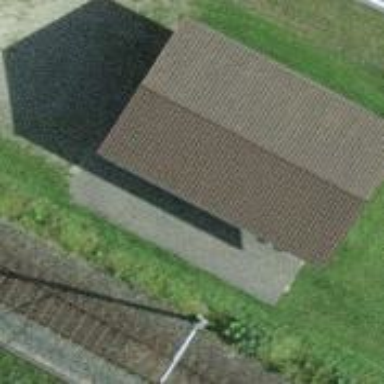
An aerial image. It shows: Shed building.